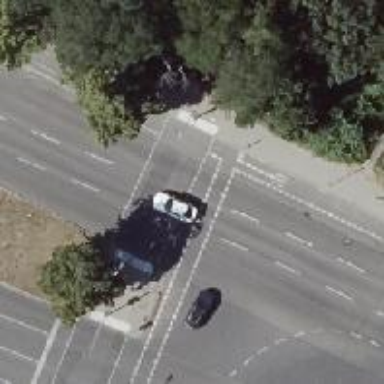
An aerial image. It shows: Asphalt footway with crossing controlled by traffic signals.